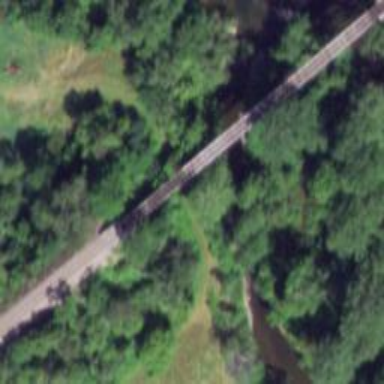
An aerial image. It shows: Bridge over railway line.